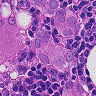
Metastatic tissue present: yes